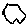
Label: hexagon